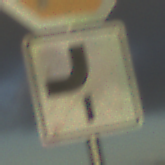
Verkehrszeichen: VerlaufVorfahrtsstrasse7
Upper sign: Stop
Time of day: SunriseSunset
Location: Outdoor (Nature)
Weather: PartlyCloudy
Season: NotSpecified
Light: Natural